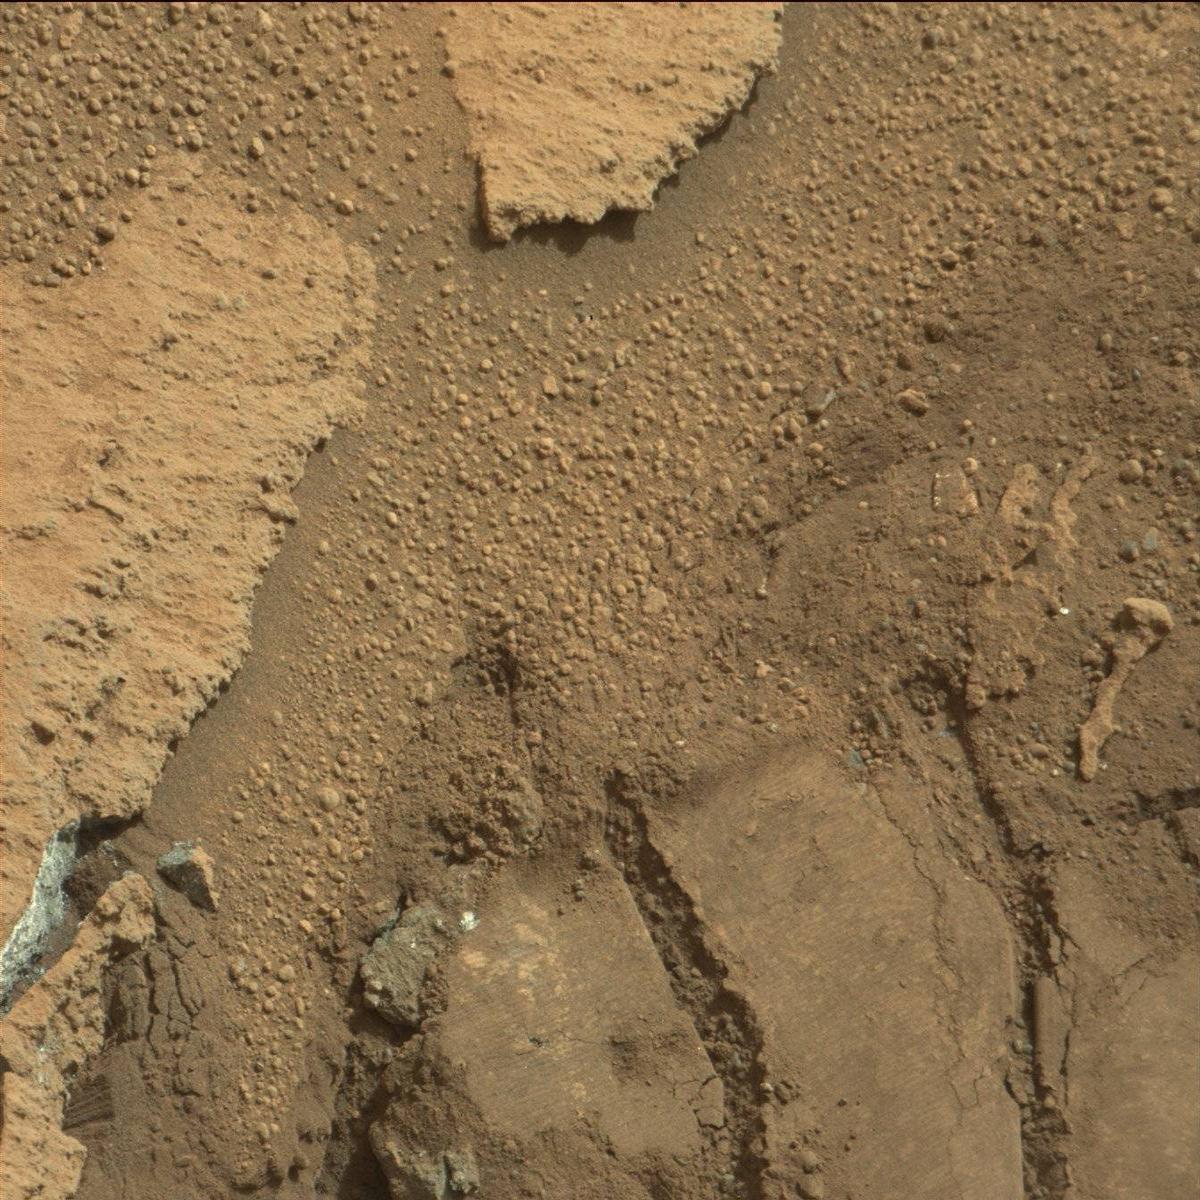
Terrain classes present: Bedrock, Sand / Soil, Track